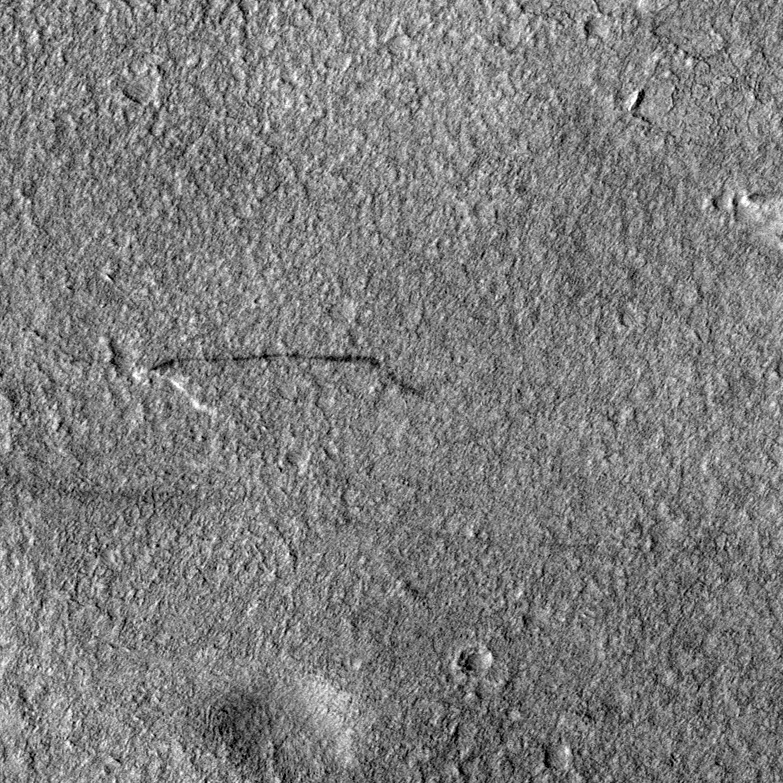
Label: dustdevil